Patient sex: F
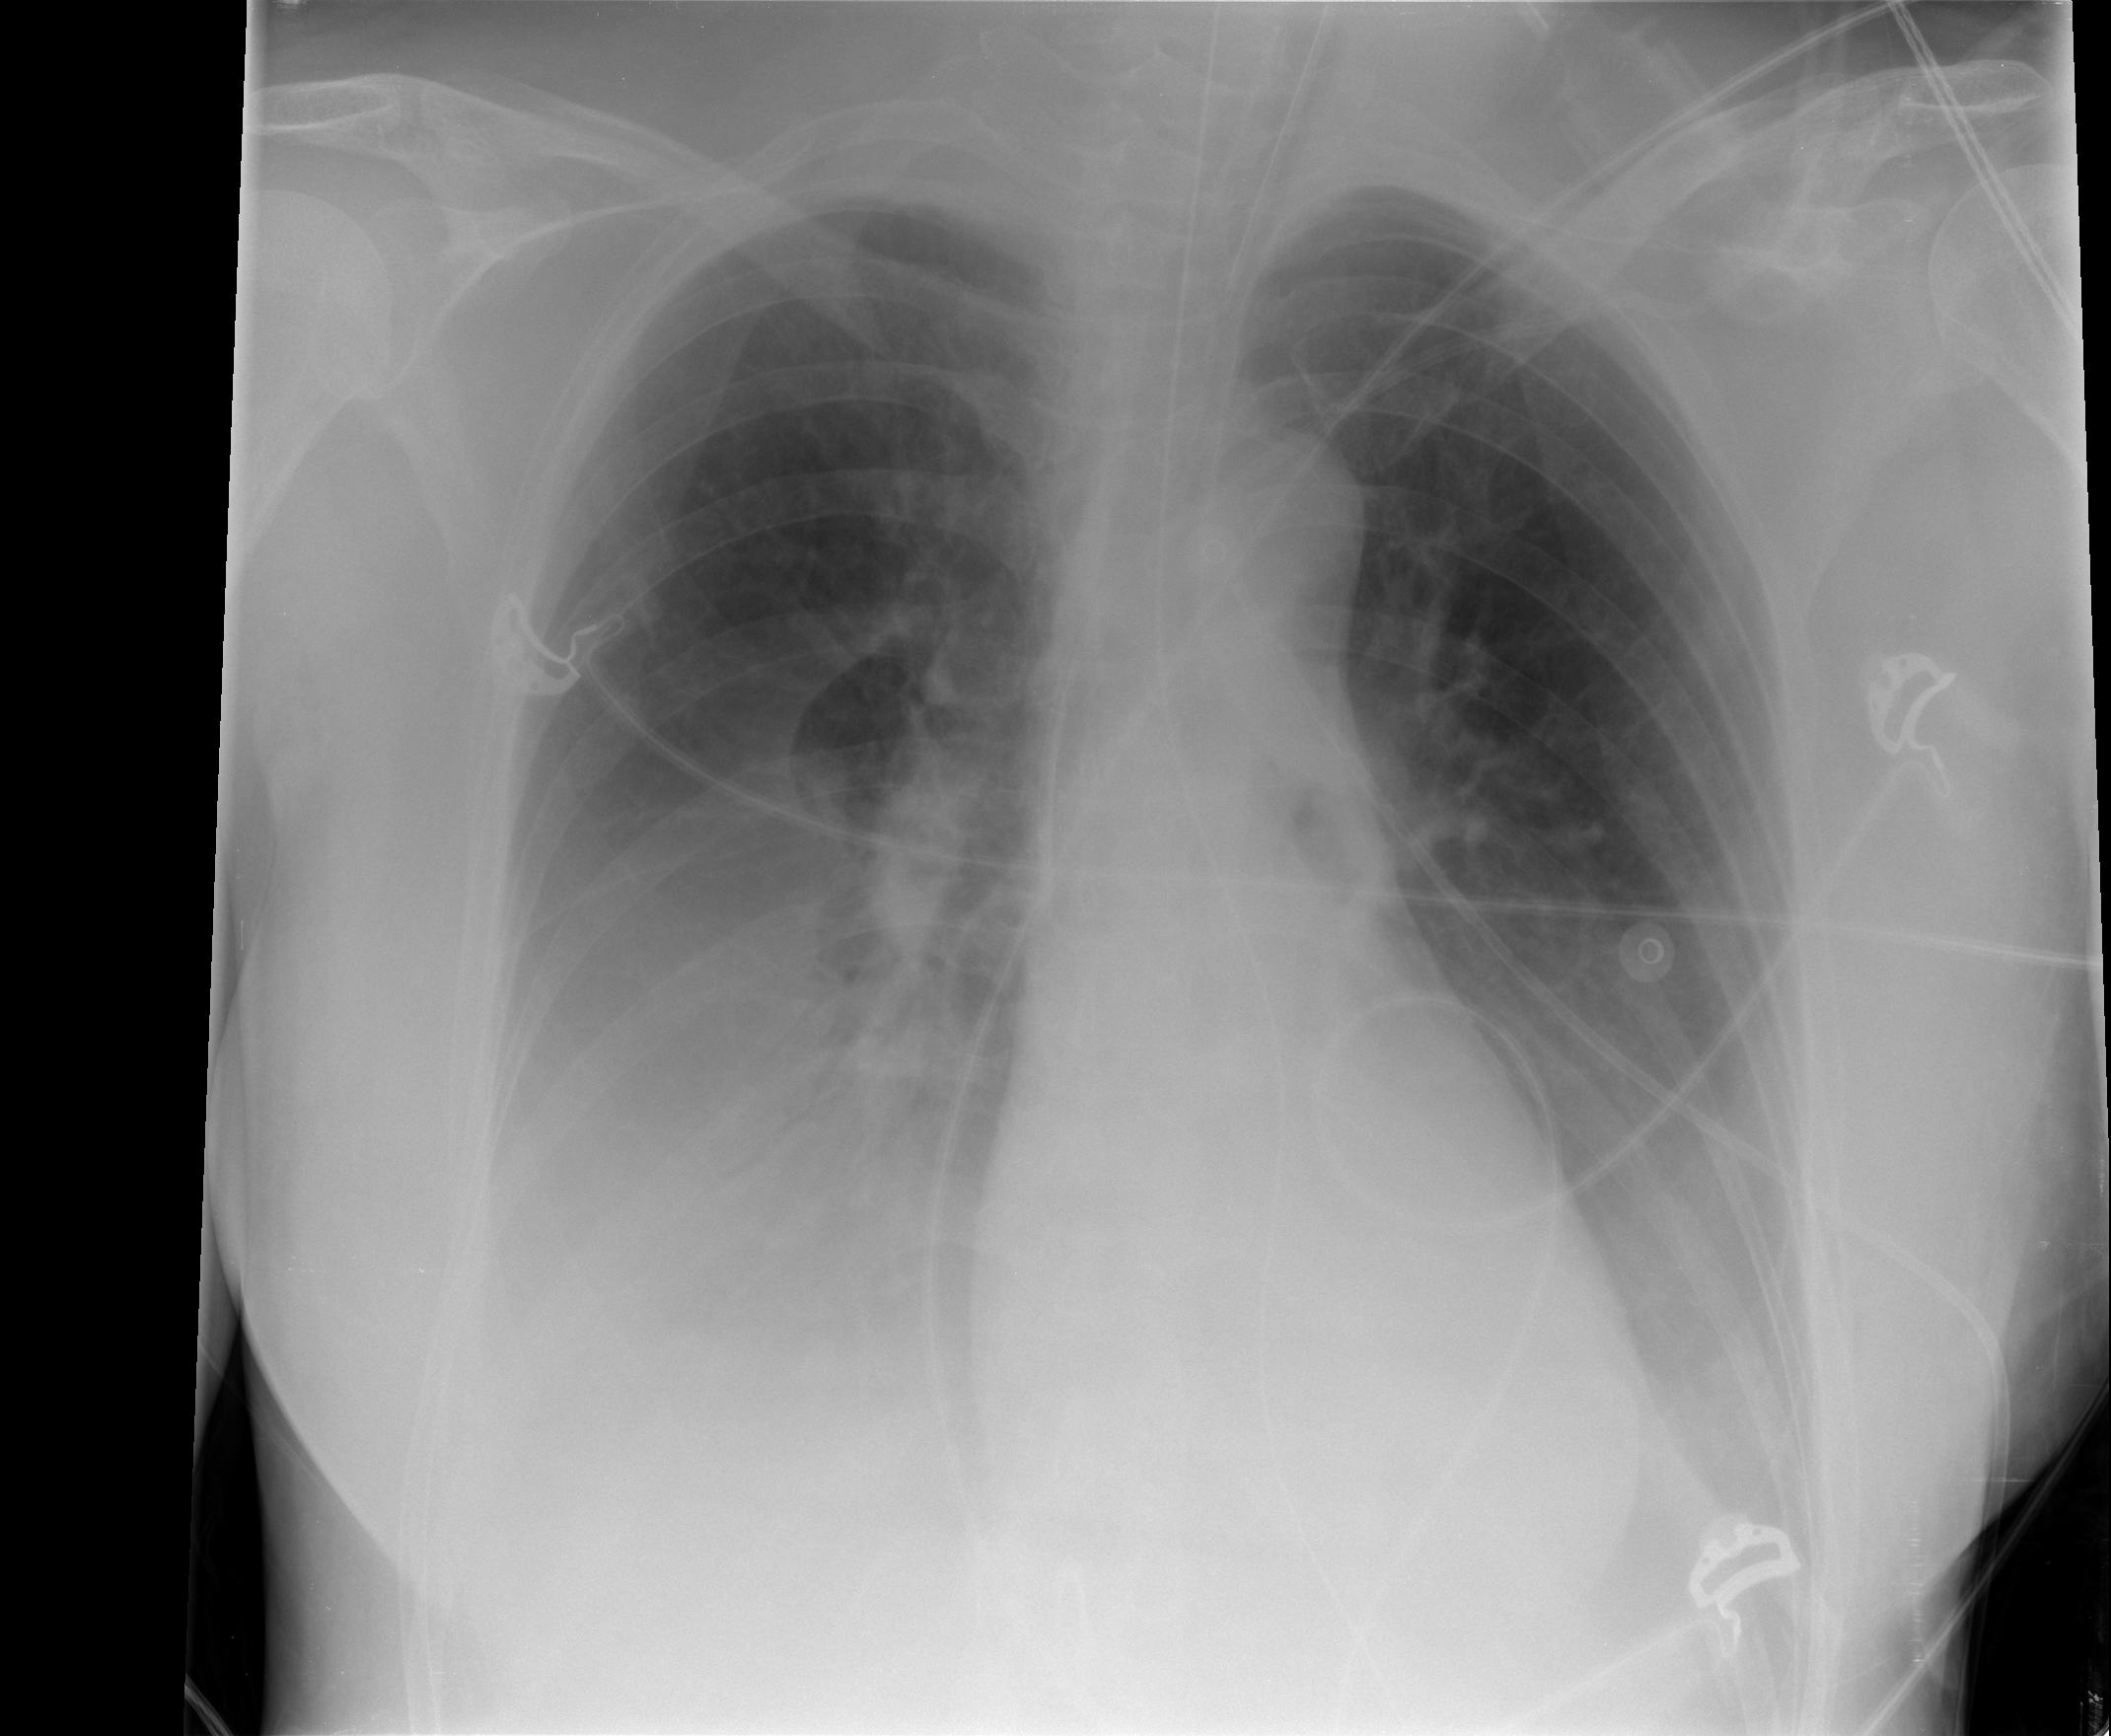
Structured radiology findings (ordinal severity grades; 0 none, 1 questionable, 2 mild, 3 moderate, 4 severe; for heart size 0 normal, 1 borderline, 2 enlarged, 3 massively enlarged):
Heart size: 0
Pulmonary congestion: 3
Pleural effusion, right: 3
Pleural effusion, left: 3
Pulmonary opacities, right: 0
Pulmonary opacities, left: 0
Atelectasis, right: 3
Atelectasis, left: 2